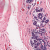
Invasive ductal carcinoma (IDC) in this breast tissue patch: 0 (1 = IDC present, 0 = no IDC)